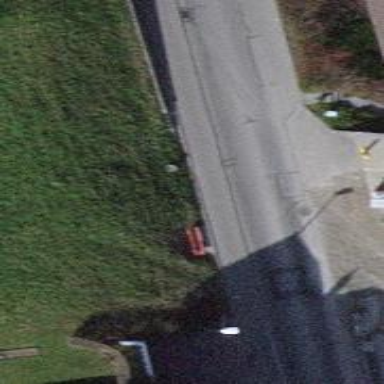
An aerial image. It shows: Red bench.